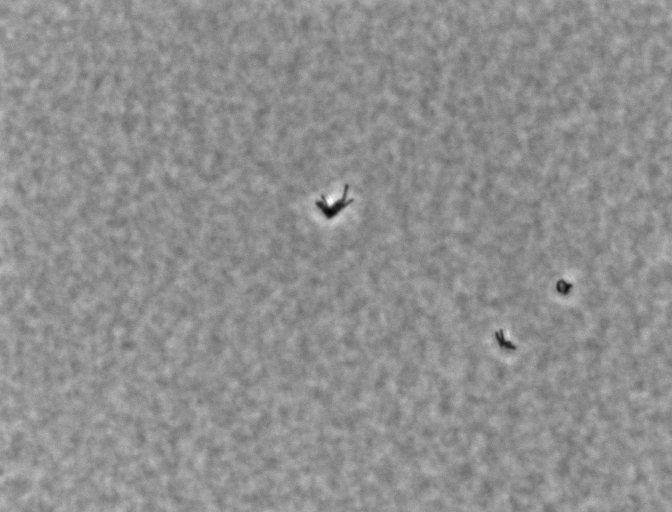
Phase contrast microscopy, 60x objective, 3 h incubation